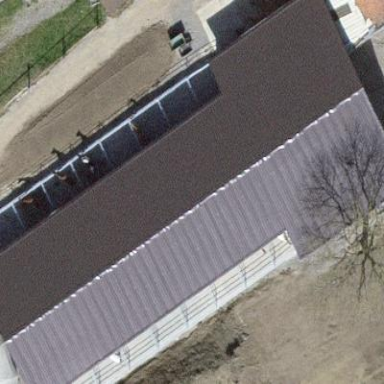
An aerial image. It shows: Farm building.